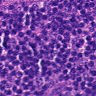
Metastatic tissue present: no